Question:
Suppose I have a page like this, the left part has a form which has two input element, I can't put the right part element inside my left form tag because of page positioning which is impossible.
How can I submit the value of the left part and the right part together after the user click submit while they are forced to be separated ?
any idea, any code or anything that can help me ...
thanx in advance
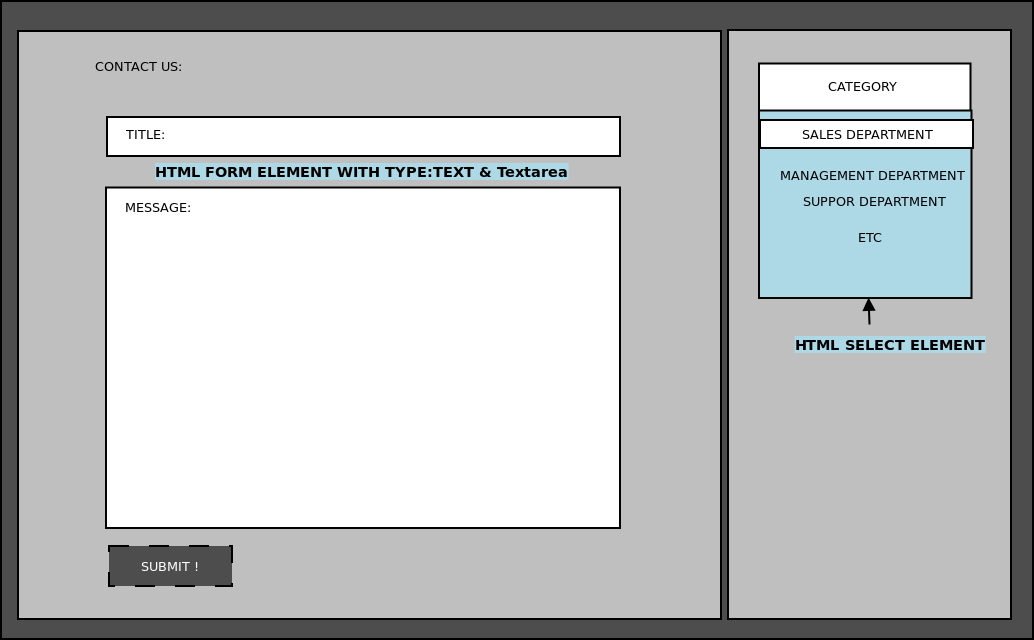
Answer: For accessibility reasons both input areas should belong to the same 'form'. Not everyone will be using JavaScript, and for those users your collected data would be nonsensical.
What you can do is simply wrap both of your columns within a 'form' rather than just that one section within one column. Assuming your existing markup looks like this:
'''
<div>
<form>
<input />
<textarea></textarea>
<input />
</form>
</div>
<div>
<input />
</div>
'''
Simply change that to look like this:
'''
<form>
<div>
<input />
<textarea></textarea>
<input />
</div>
<div>
<input />
</div>
</form>
'''